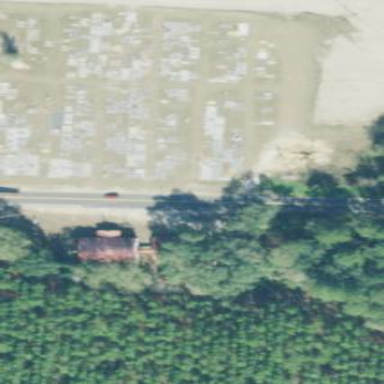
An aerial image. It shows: Graveyard area designated as cemetery.